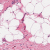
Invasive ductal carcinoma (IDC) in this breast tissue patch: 0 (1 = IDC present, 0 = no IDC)